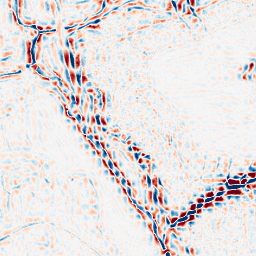
Category: wavelet
Decomposition family: wavelet_dwt
Decomposition parameters: wavelet: coif2
level: 3
Upsampling method: cubic_mitchell
Upsampling parameters: scale: 8
Upsampling scale: 8